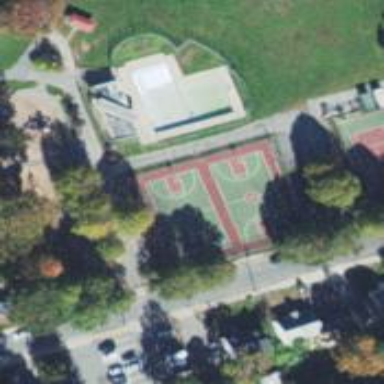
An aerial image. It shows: Basketball court located in leisure land pitch.